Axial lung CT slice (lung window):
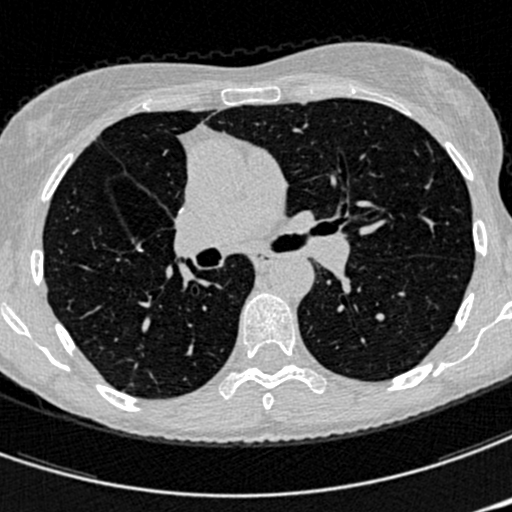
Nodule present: no